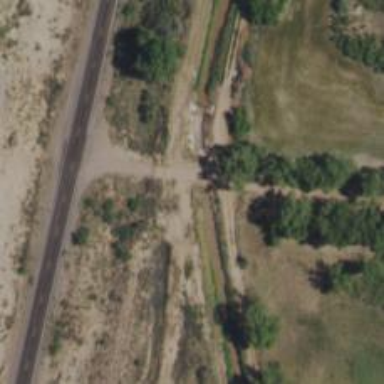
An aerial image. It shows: Culvert underpass for canal.